Question: Depicted below is a floor plan which is displayed in a regular html file. It is just 1 big image which should have the numbered element blocks pixel perfectly placed over it before a style can even be applied.
The numbered boxes need to have a hover status that turns their background color orange and their number white.
I'd like to know if its possible to achieve this without having to resort to flash. Is it?

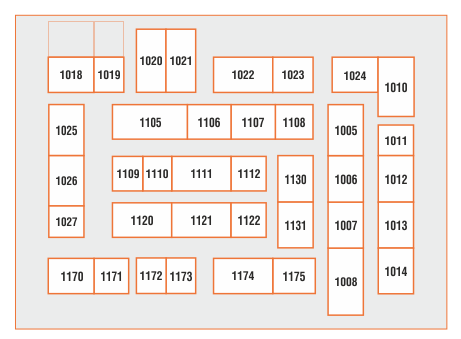
Answer: It's entirely possible. Normally elements in HTML are positioned in a 'flow', but you can take them out using 'absolute' positioning. This allows you to give percentage- or pixel-based values to any of the 'top', 'left', 'bottom', 'right' properties and the elements will be positioned at that location offset to their nearest ancestor element with position set to 'relative', 'absolute' or 'fixed'.
Here's a reduced example containing a couple of rooms from your image. You should be able to extend it by copy and pasting then adding new rooms into the markup, and changing their shape and position by giving new ID-based '#roomXXXX' rules in the CSS.
<URL>
Amended example to allow hover in IE6 as pointed out by @Marcio.